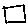
Label: square